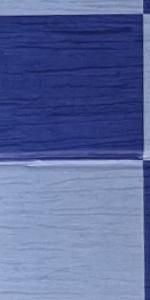
Label: Empty